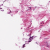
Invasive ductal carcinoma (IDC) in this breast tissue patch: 0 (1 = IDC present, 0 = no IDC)